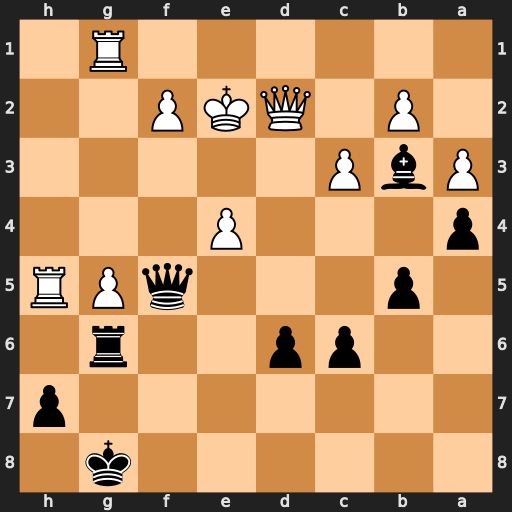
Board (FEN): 6k1/7p/2pp2r1/1p3qPR/p3P3/PbP5/1P1QKP2/6R1
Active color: b
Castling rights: -
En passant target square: -
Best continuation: Qxe4+ Qe3 Qc2+ Kf3 Re6